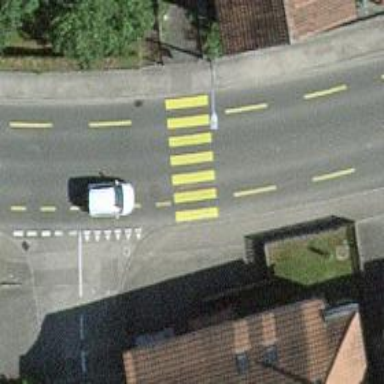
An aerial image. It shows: Uncontrolled zebra crossing on the road.